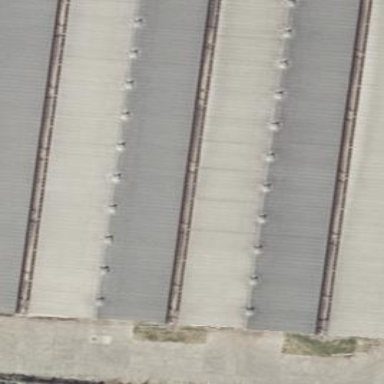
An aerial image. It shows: Cowshed building.